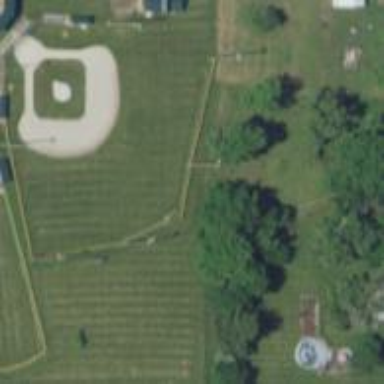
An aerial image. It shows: Baseball pitch for leisure land.